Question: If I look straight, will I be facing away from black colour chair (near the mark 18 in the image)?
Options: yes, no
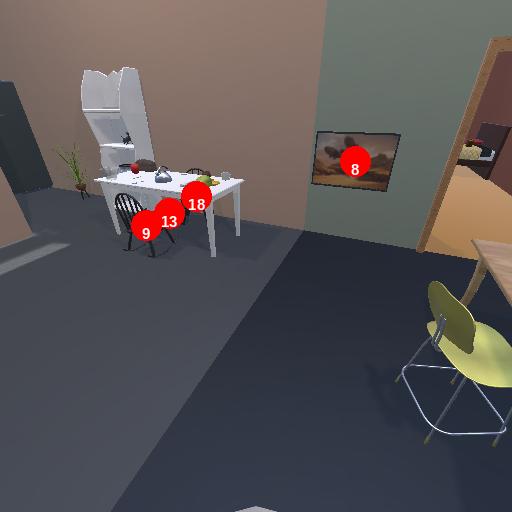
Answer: yes